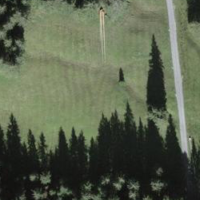
EUNIS habitat code: 23
Species observed at this site:
Miramella alpina
Chorthippus biguttulus
Roeseliana roeselii